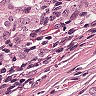
Metastatic tissue present: yes